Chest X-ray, PA view. Patient: 82 years old, sex F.
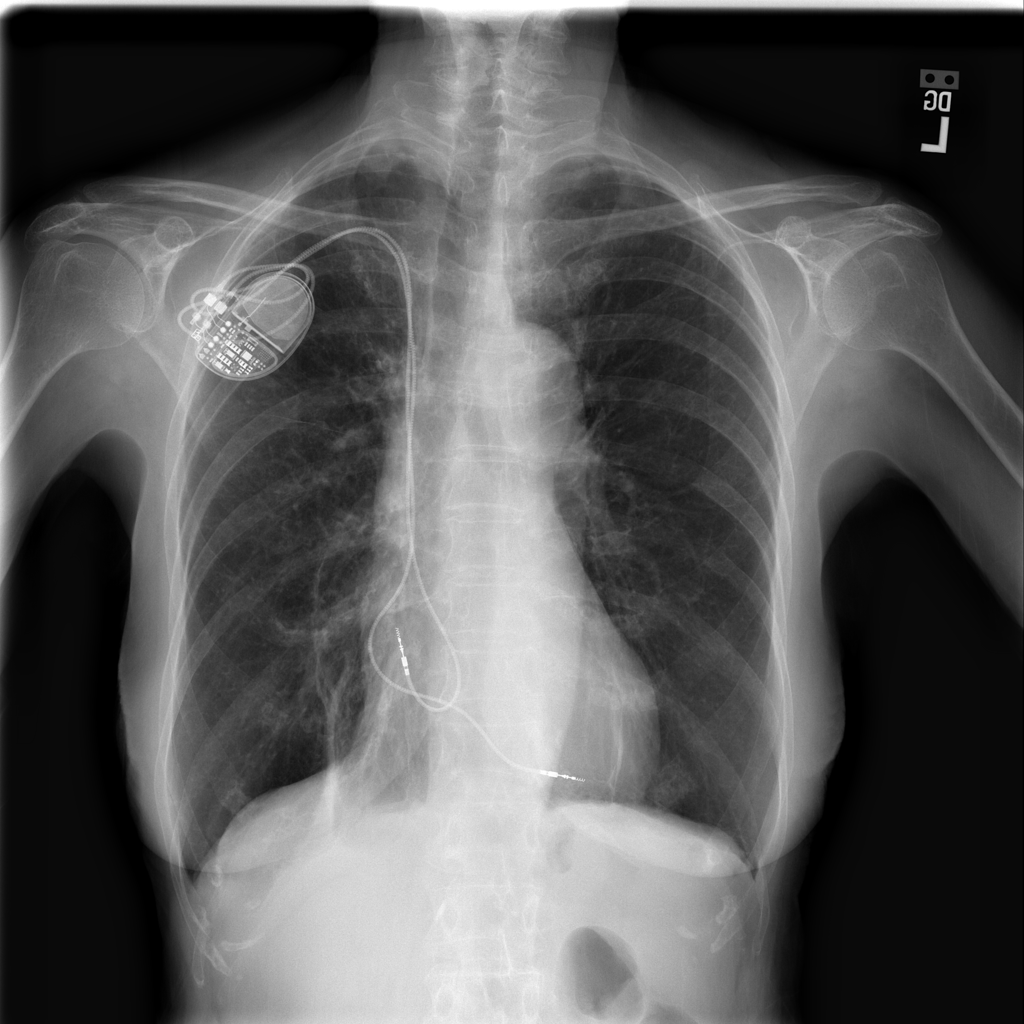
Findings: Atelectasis